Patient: sex F, age 58
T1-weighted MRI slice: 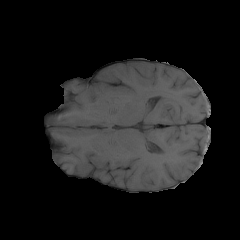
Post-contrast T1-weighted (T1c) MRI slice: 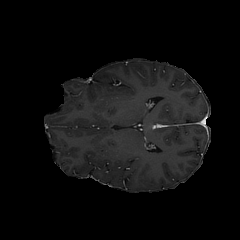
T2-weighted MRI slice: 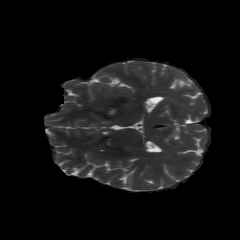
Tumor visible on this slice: no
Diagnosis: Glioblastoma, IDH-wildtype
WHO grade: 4